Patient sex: M
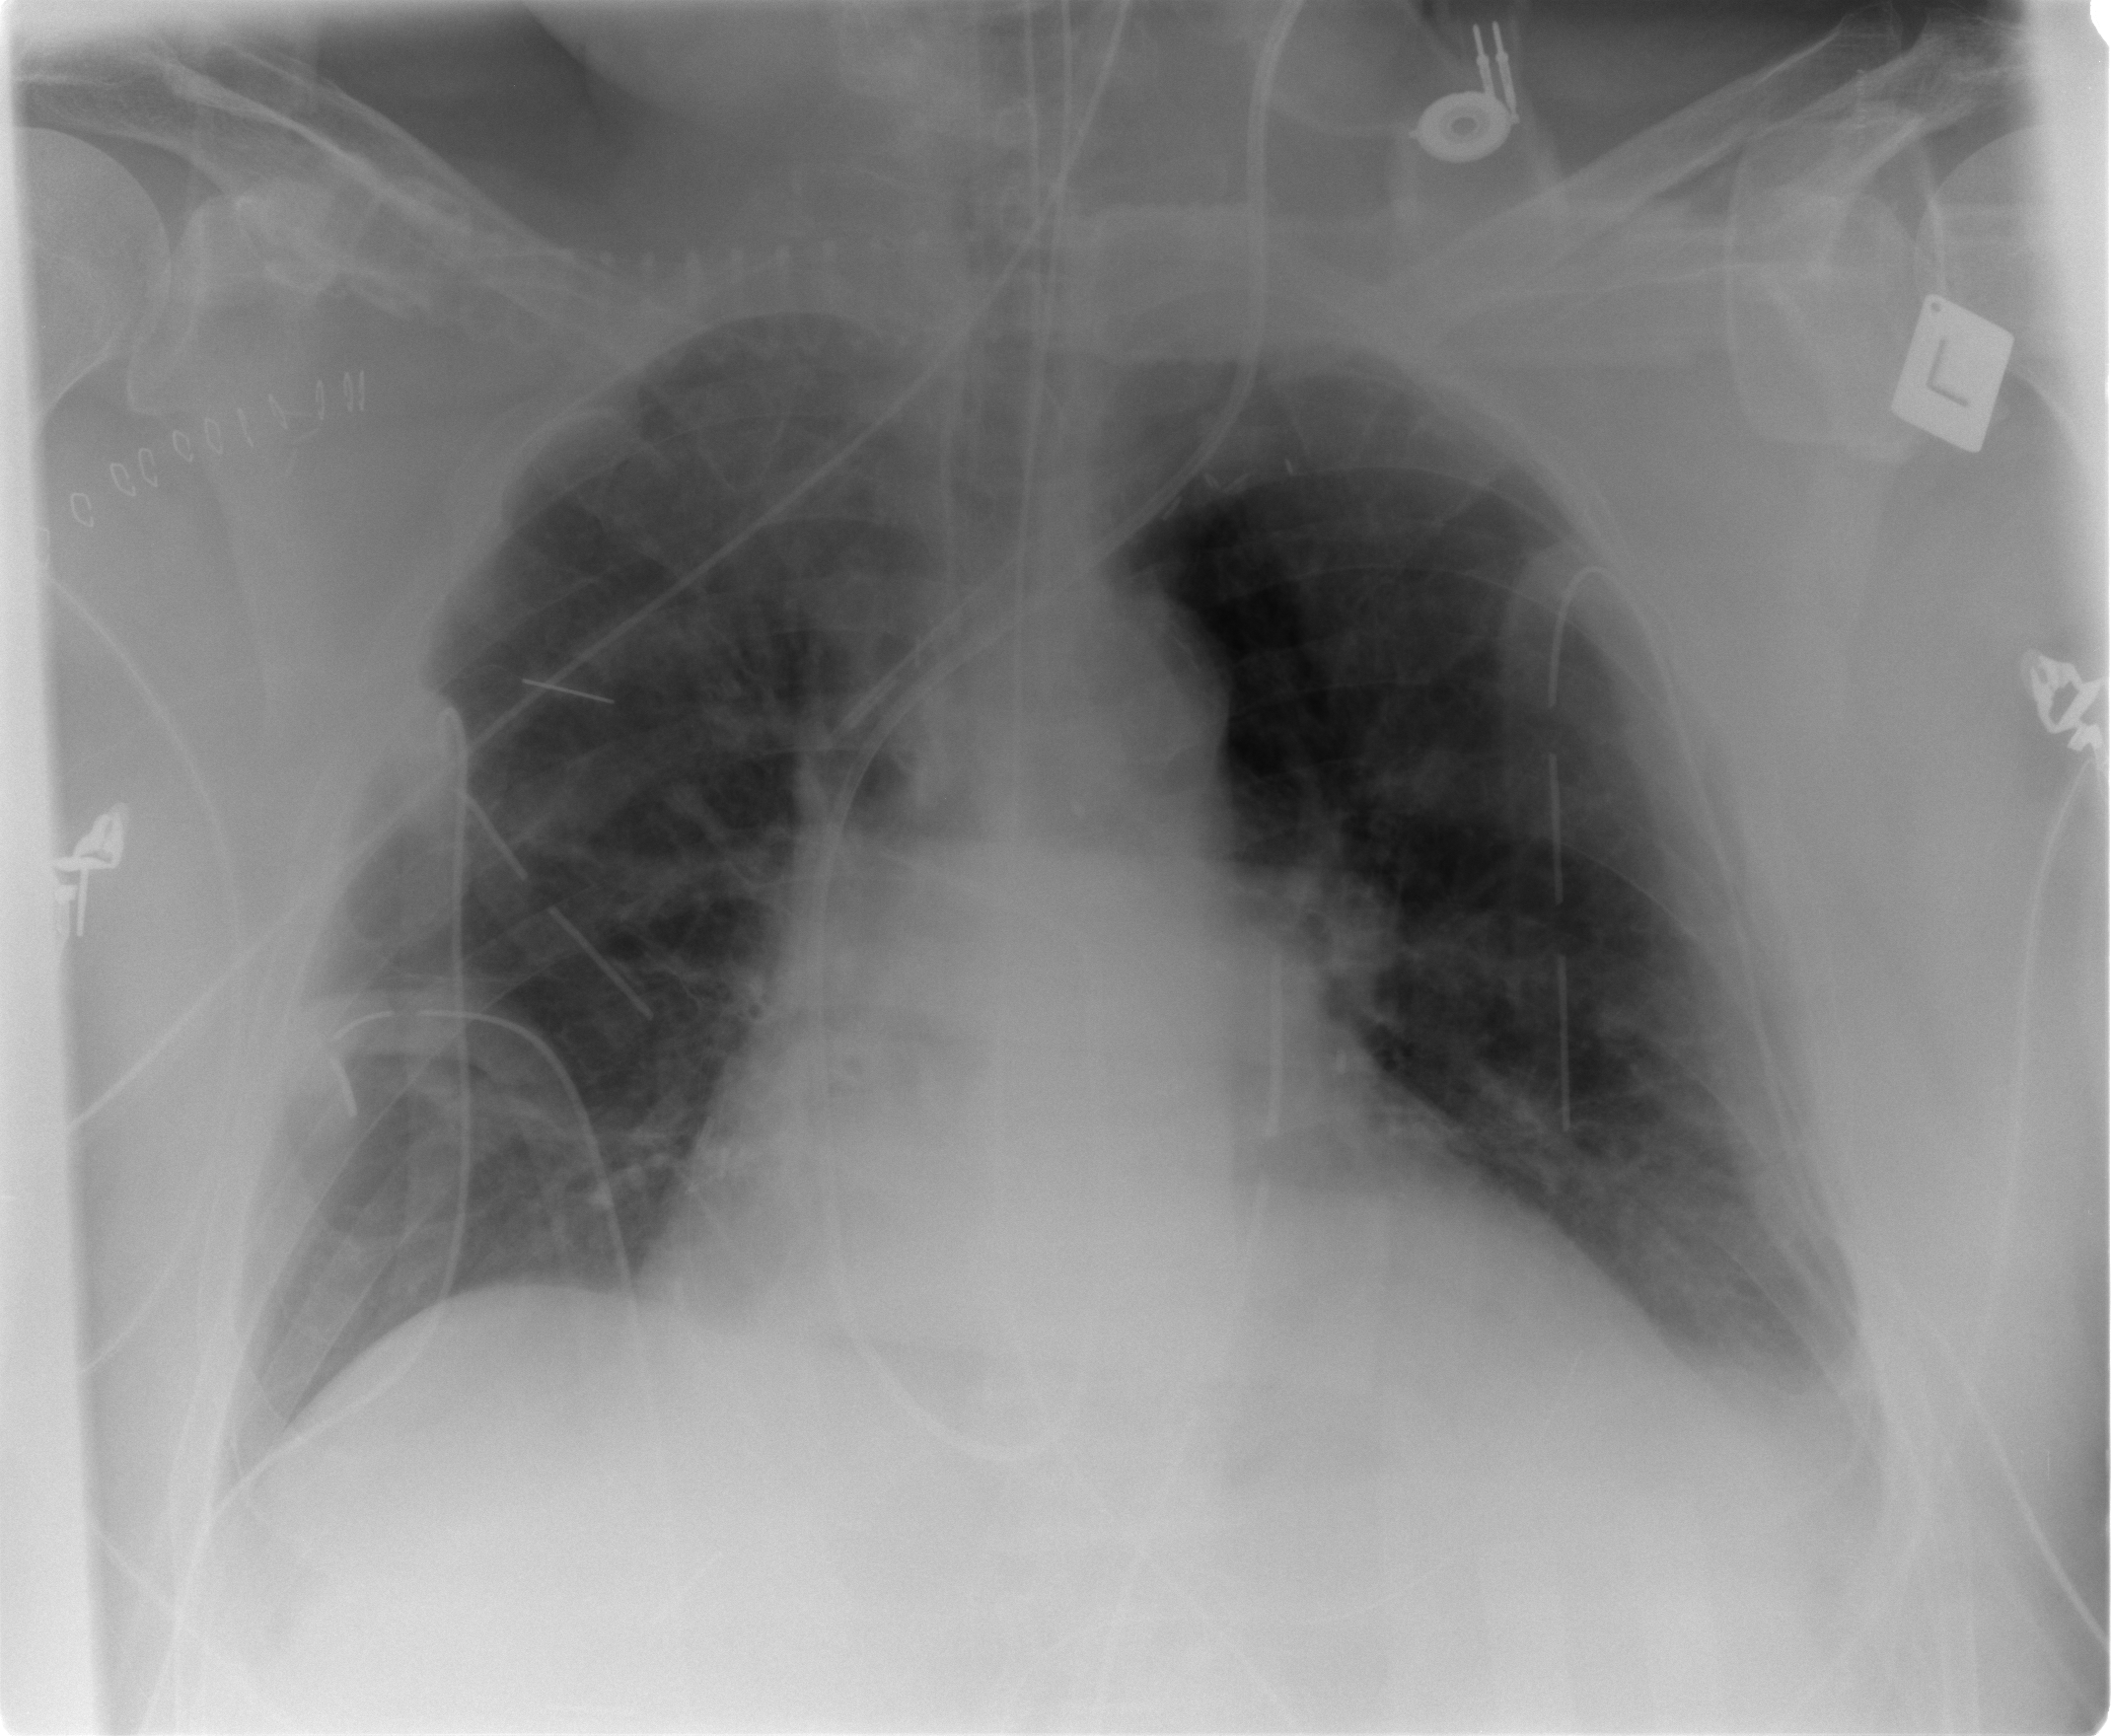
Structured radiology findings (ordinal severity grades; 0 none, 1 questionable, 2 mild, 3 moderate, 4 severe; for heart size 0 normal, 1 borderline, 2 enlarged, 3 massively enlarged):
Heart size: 2
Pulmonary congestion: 0
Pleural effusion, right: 0
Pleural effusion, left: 2
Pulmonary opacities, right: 0
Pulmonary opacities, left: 0
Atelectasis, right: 2
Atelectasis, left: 0